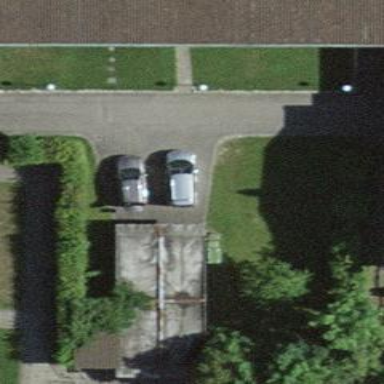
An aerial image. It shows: Group of garages.